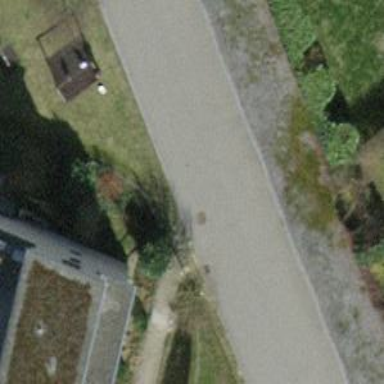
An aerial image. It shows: Footway made of paving stones.